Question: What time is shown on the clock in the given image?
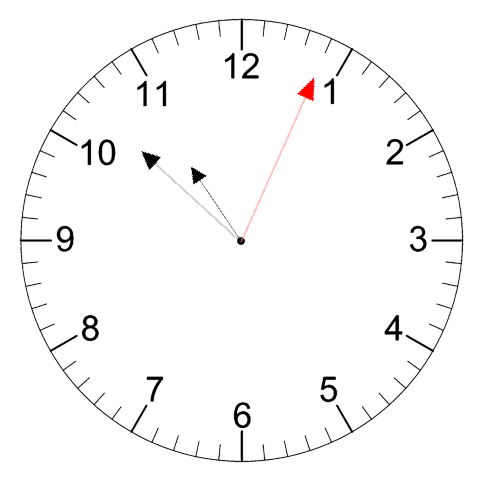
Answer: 10:52:04